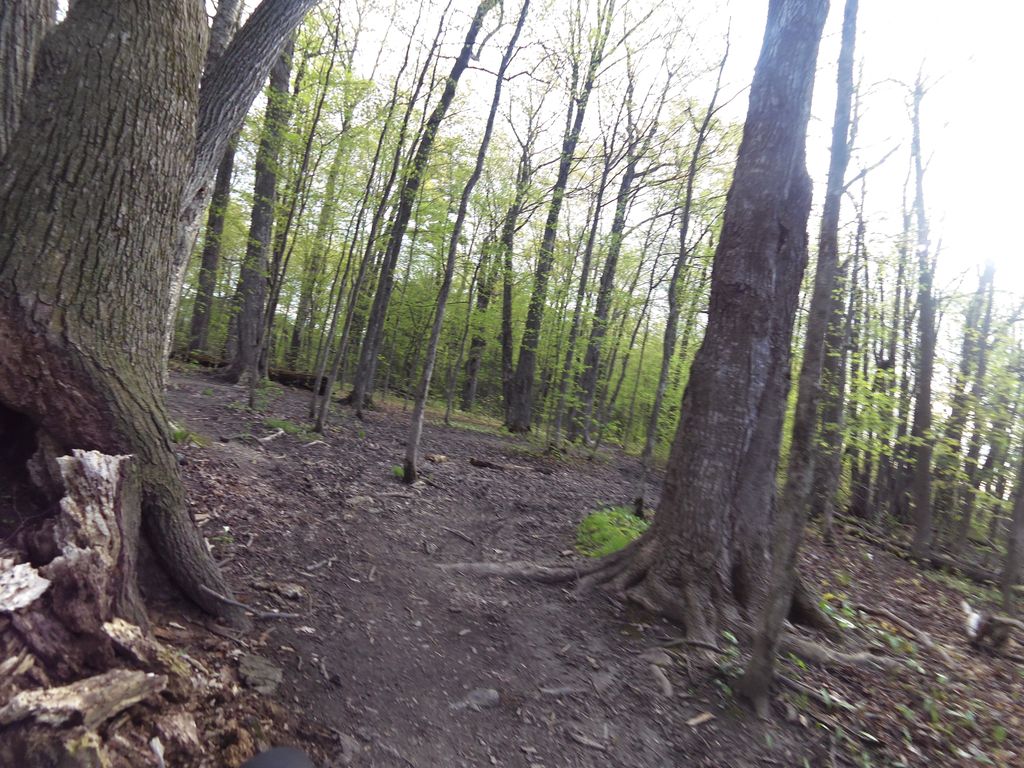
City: ottawa-gatineau